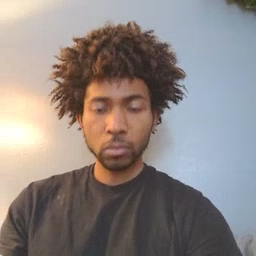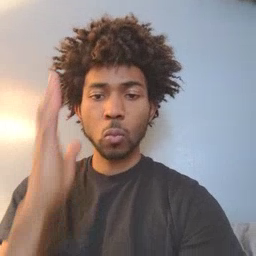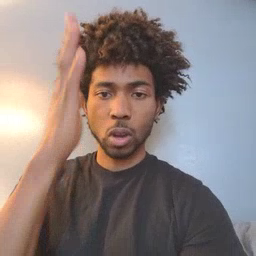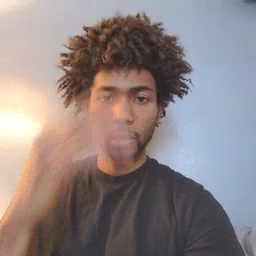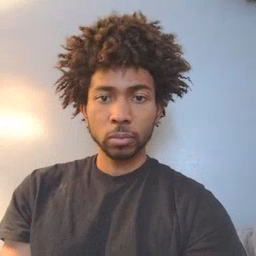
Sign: will